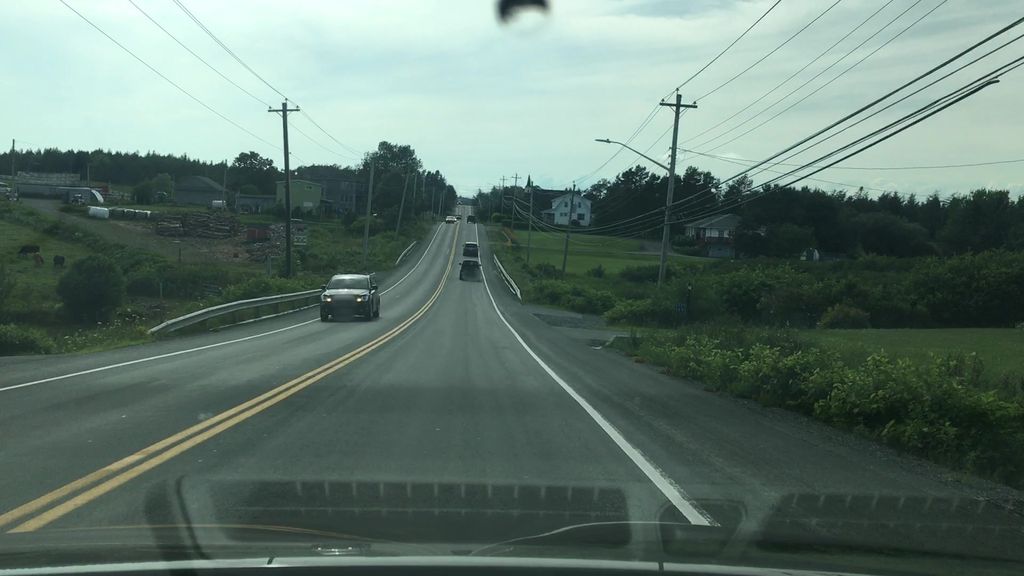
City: halifax